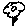
Label: flower